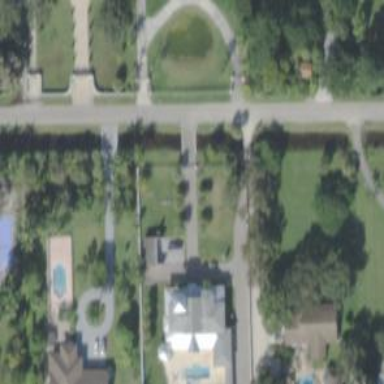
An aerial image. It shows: Driveway that functions as bridge.